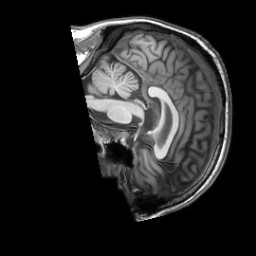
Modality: T1w
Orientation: sagittal